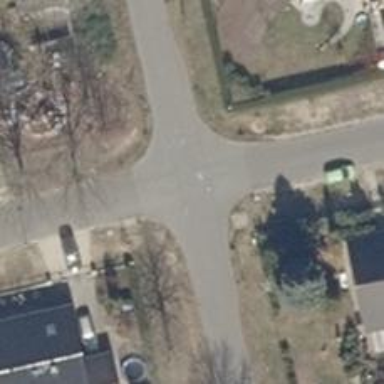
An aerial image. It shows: Residential road with asphalt surface.